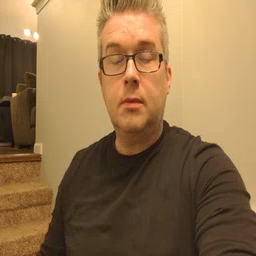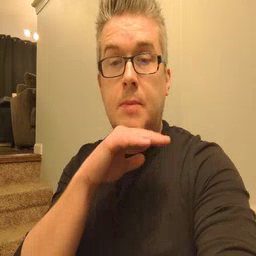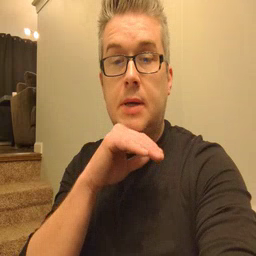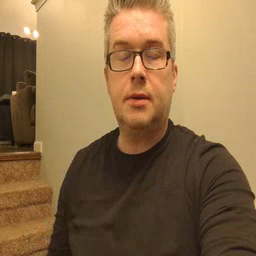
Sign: pig